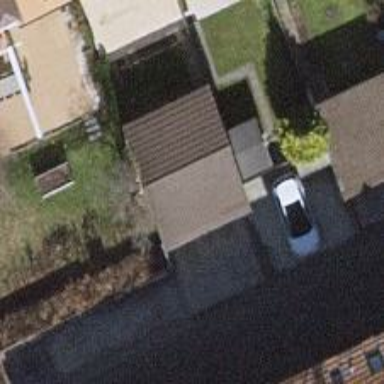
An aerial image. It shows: Garage with gabled roof.